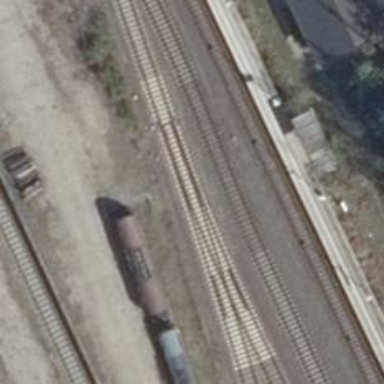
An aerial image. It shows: Railway switch with the turnout on the left side.